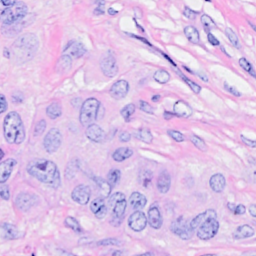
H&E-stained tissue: Breast